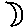
Label: moon